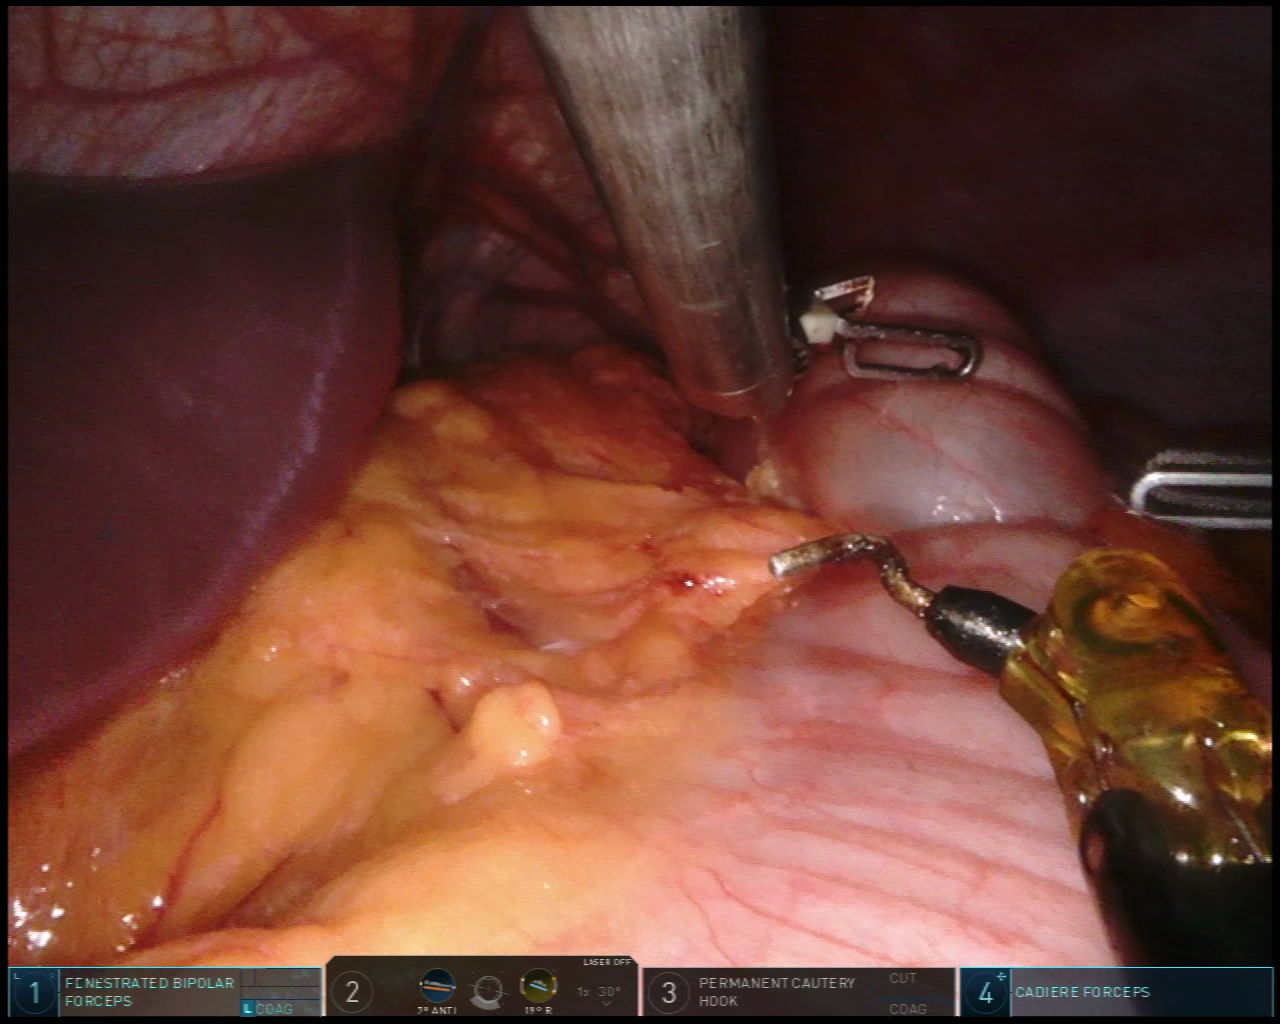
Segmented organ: liver
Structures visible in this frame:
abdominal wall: yes
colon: yes
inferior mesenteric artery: no
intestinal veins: no
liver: yes
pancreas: no
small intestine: no
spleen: no
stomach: no
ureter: no
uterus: no
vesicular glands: no